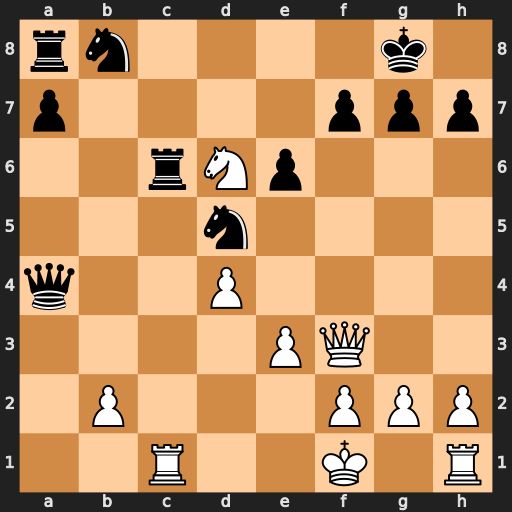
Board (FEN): rn4k1/p4ppp/2rNp3/3n4/q2P4/4PQ2/1P3PPP/2R2K1R
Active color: w
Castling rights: -
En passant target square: -
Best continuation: Qxf7+ Kh8 Qe8#